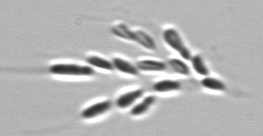
Label: Dinobryon